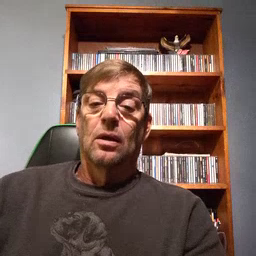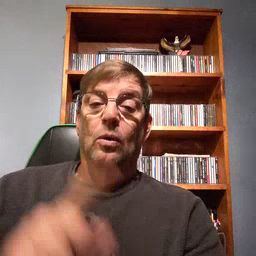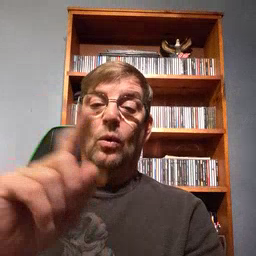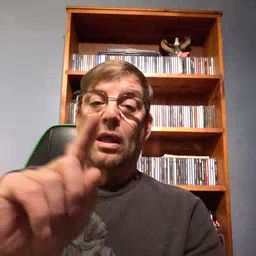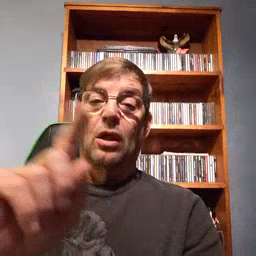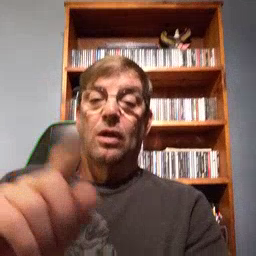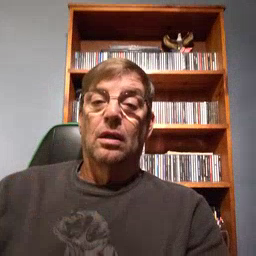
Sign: where